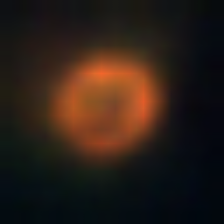
Taxon: NanoPlankton
Group: Other